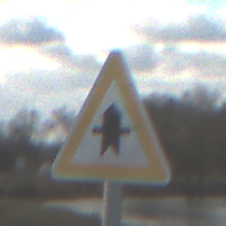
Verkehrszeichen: Vorfahrt
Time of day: SunriseSunset
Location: Outdoor (RoadRail)
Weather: PartlyCloudy
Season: NotSpecified
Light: Natural